Field crop: maize
Growth stage: 1
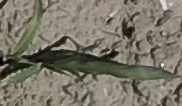
Species: sorghum